Interaction volume radius: 5 \u00c5
Interaction volume height: 20 \u00c5
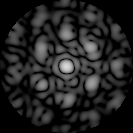
Disorder parameter: 0.4669